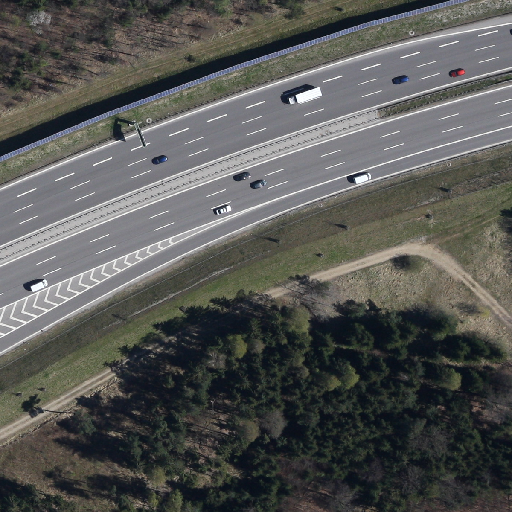
Referring expression: heavy-duty vehicle driving on the road